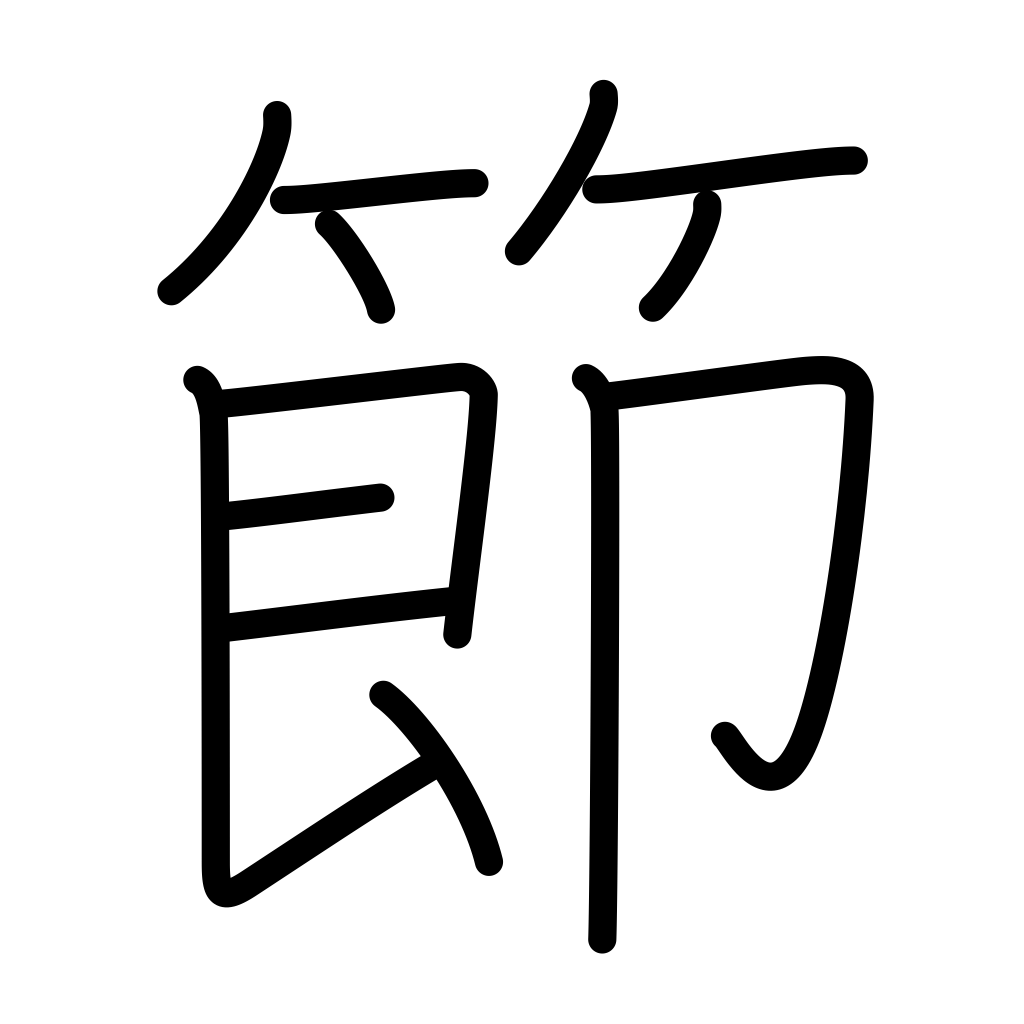
Meaning: node, season, period, occasion, verse, clause, stanza, honor, joint, knuckle, knob, knot, tune, melody